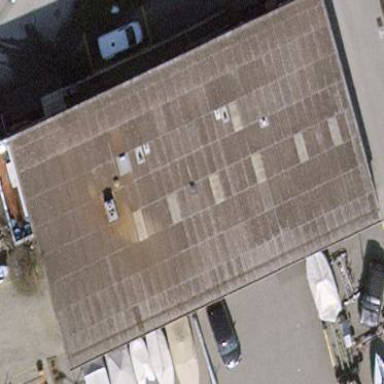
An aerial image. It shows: Building located within boatyard of general type.